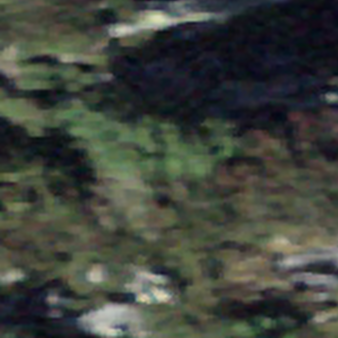
Label: other